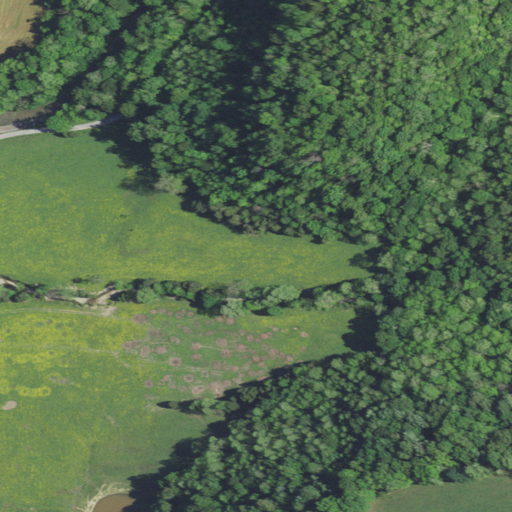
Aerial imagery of valley in Kentucky named Buffalo Hollow containing pasture, deciduous forest, mixed forest, open development, medium intensity development, and low intensity development